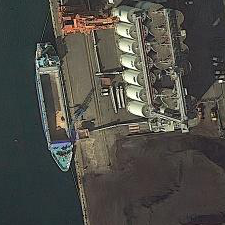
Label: Sand_carrier